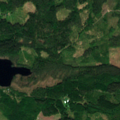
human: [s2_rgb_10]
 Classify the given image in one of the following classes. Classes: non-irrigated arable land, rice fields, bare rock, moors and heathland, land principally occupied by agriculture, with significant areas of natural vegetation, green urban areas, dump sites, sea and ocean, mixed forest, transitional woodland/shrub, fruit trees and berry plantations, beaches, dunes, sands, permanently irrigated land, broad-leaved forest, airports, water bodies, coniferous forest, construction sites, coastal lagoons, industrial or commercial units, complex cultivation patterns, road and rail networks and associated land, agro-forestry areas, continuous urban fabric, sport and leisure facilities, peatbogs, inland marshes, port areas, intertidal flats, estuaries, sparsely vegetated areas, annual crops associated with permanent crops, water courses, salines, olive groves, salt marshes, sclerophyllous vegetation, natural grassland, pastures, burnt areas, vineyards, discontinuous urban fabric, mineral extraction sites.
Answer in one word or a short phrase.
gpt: coniferous forest, mixed forest, transitional woodland/shrub, water bodies